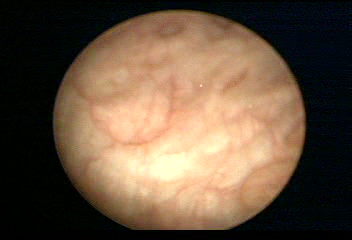
Modality: WLC
Class: Normal mucosa
Bladder cancer association: No